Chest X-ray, PA view. Patient: 56 years old, sex F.
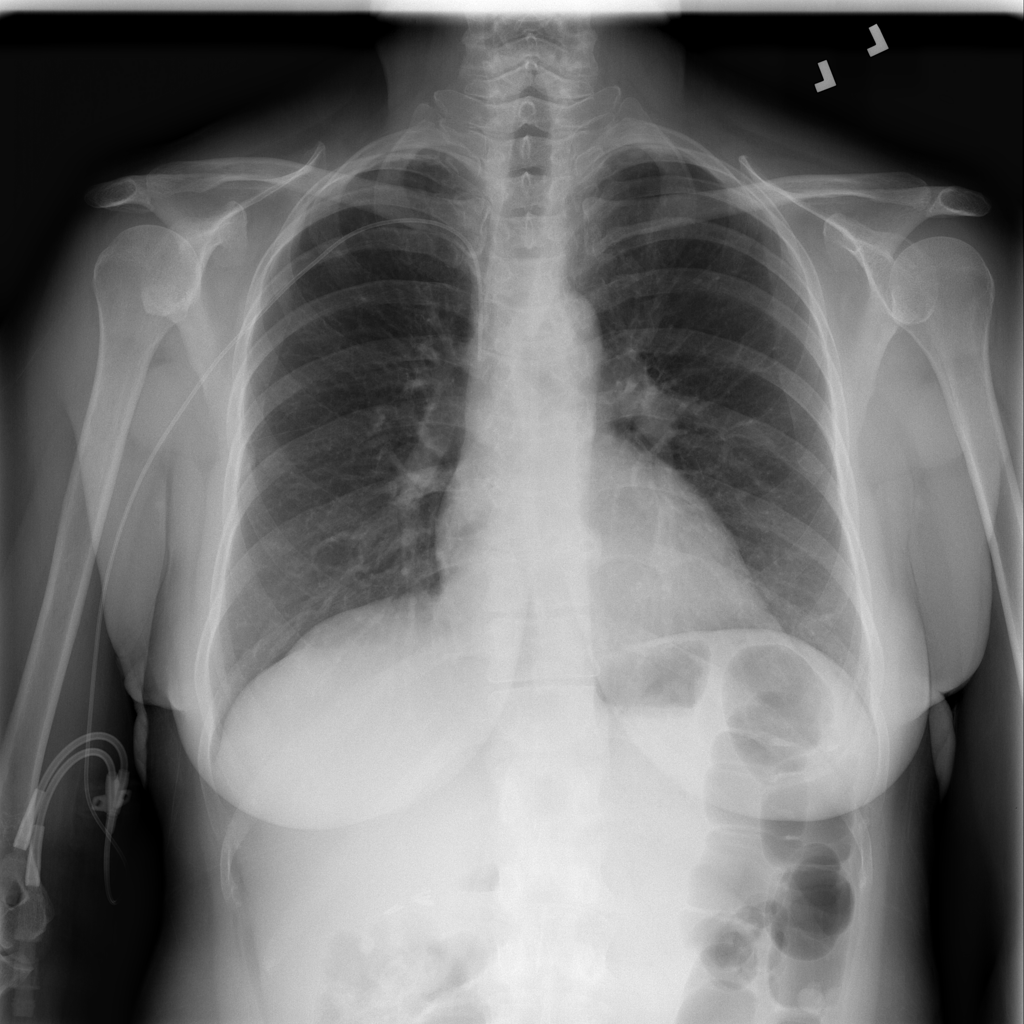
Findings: No Finding